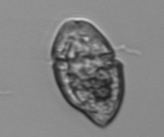
Label: Gyrodinium